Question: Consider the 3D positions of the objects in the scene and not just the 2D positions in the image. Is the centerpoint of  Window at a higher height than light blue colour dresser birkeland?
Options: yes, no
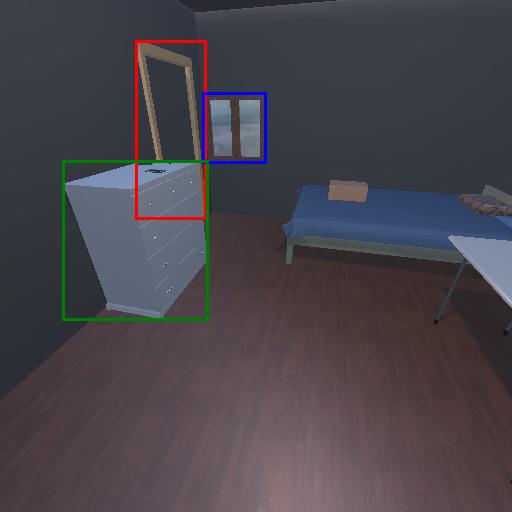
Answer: yes